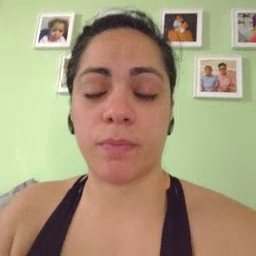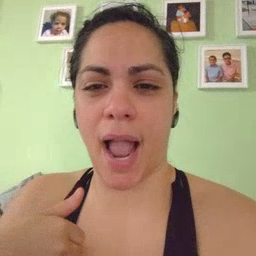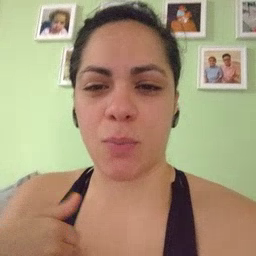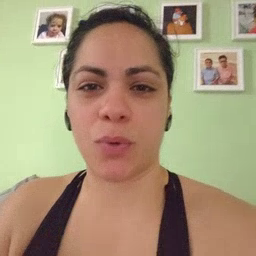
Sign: animal